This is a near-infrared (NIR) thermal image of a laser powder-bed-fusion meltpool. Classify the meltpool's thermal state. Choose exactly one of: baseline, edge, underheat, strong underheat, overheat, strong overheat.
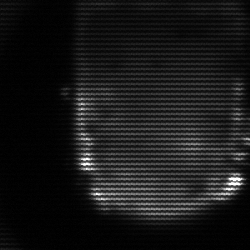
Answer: baseline